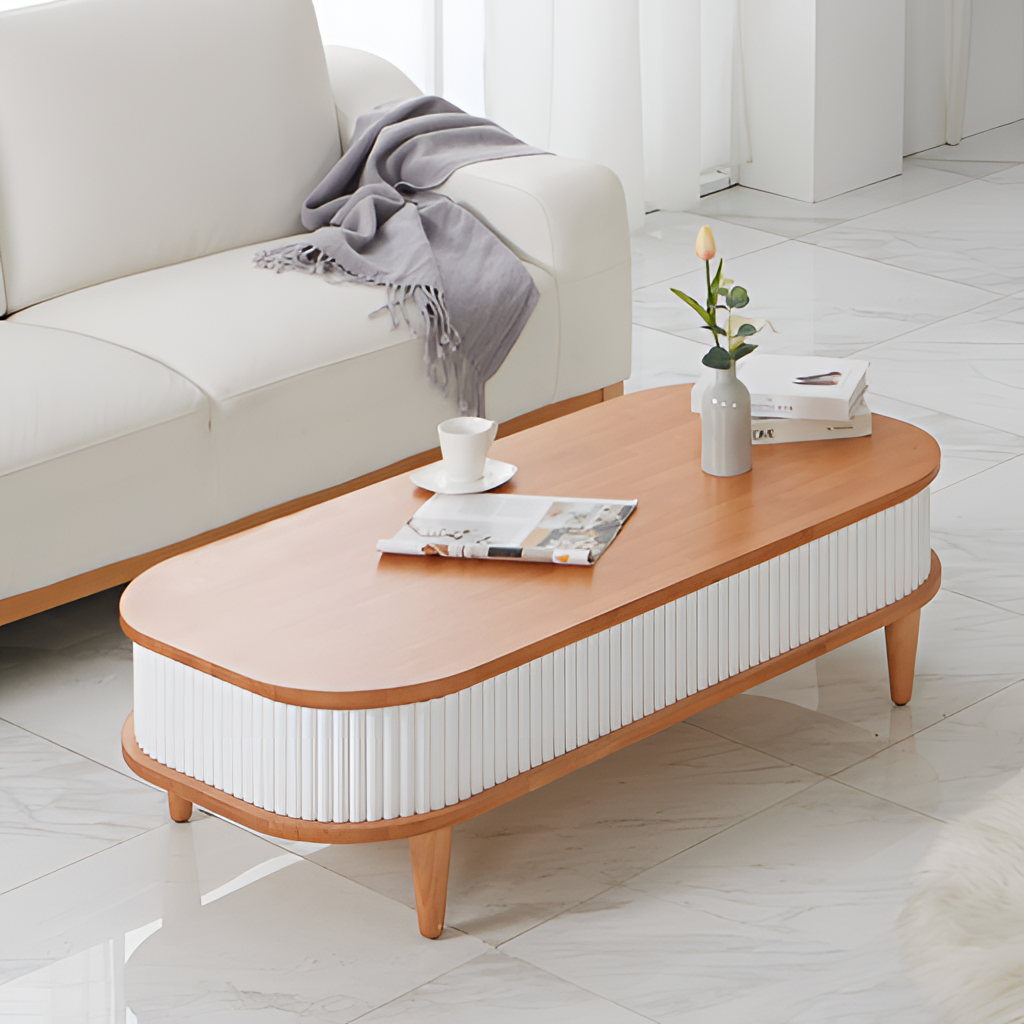
living room, wood coffee table, modern, white fabric wallpaper, with solid pattern, white marble flooring, with tile mosaic pattern